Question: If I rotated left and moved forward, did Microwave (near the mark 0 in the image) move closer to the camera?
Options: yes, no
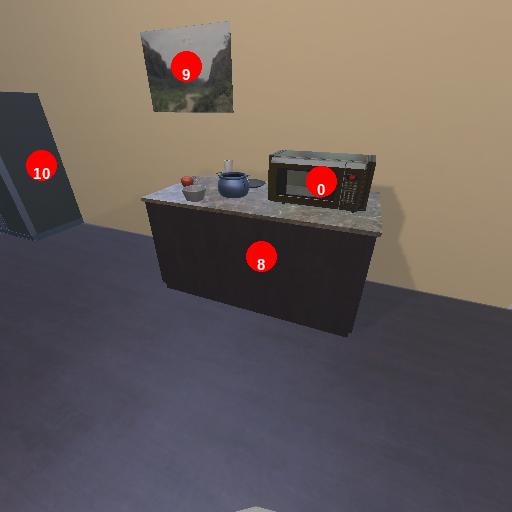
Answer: yes